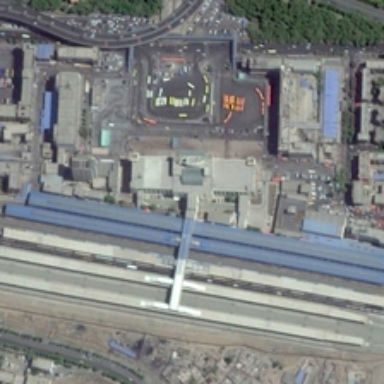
Some buildings are in two sides of a railway station .